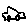
Label: car